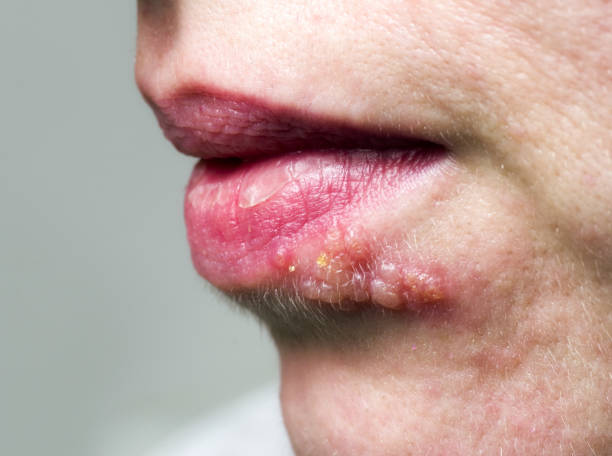
Condition: Mouth Ulcer